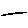
Label: line